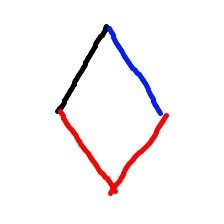
Shape: rhombus